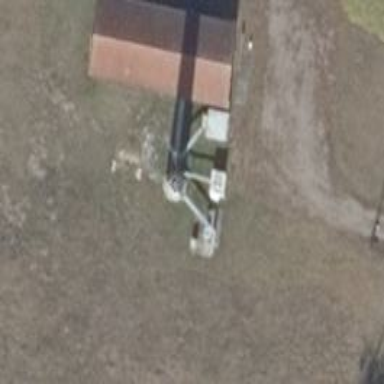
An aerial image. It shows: Communication mast tower.